Question: I've got the following button group that starts out vertical and then switches to horizontal as the screen compresses.
It works, but the enclosing div gains extra horizontal space when the screen size is large, as though it's reactively growing wider. This is a problem because I'm trying to align the button group's column with the column to the right, and the extra width makes it impossible. The 'col-sm-1' does not seem to gain this extra space--is this just how bootstrap works? Also, is there any way to say "make each button right-aligned to the column border"?
'''
<div class="col-sm-1">
<div class="btn-group">
<button class="btn btn-default"><span class="glyphicon glyphicon-home"></span></button>
<button class="btn btn-default"><span class="glyphicon glyphicon-circle-arrow-left"></span></button>
<button class="btn btn-default"><span class="glyphicon glyphicon-volume-down"></span></button>
<button class="btn btn-default"><span class="glyphicon glyphicon-volume-up"></span></button>
<button class="btn btn-default"><span class="glyphicon glyphicon-off"></span></button>
<button class="btn btn-default"><span class="glyphicon glyphicon-zoom-out"></span></button>
<button class="btn btn-default"><span class="glyphicon glyphicon-zoom-in"></span></button>
</div>
</div>
'''
<URL>
It's tough to see what I mean, so here's an image. I've made the fiddle full screen and used Chrome's devtools to highlight the button group. You can see that extra width has been added. Note that I'm not highlighting the column (where I would expect extra width), but the button group inside the column

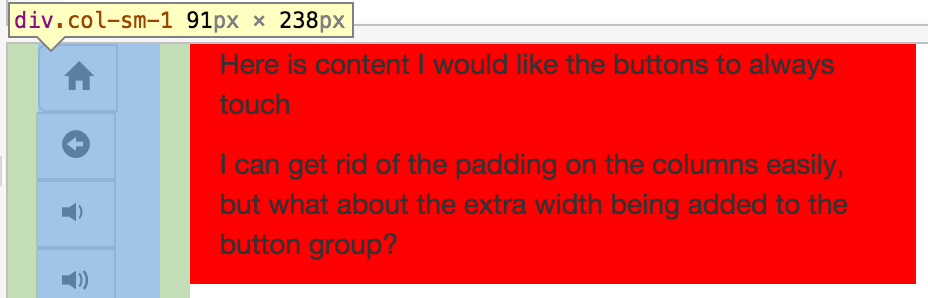
Answer: Got it! It was the button group making things tricky - this adds a 'float: left' to each button to make them a group, so the correct fix seems to be adding the 'pull-right' class to each button in the group.
This works as desired, and once I remove the padding the buttons will stay perfectly bumped against the right side of their column. <URL>
'''
<div class="col-sm-1">
<div class="btn-group">
<button class="btn btn-default pull-right"><span class="glyphicon glyphicon-home"></span></button>
<button class="btn btn-default pull-right"><span class="glyphicon glyphicon-circle-arrow-left"></span></button>
<button class="btn btn-default pull-right"><span class="glyphicon glyphicon-volume-down"></span></button>
<button class="btn btn-default pull-right"><span class="glyphicon glyphicon-volume-up"></span></button>
<button class="btn btn-default pull-right"><span class="glyphicon glyphicon-off"></span></button>
<button class="btn btn-default pull-right"><span class="glyphicon glyphicon-zoom-out"></span></button>
<button
class="btn btn-default pull-right"><span class="glyphicon glyphicon-zoom-in"></span></button>
</div>
</div>
<div class="col-sm-4" style="background-color:red">
<p>Here is content I would like the buttons to touch</p>
</div>
'''